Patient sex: M
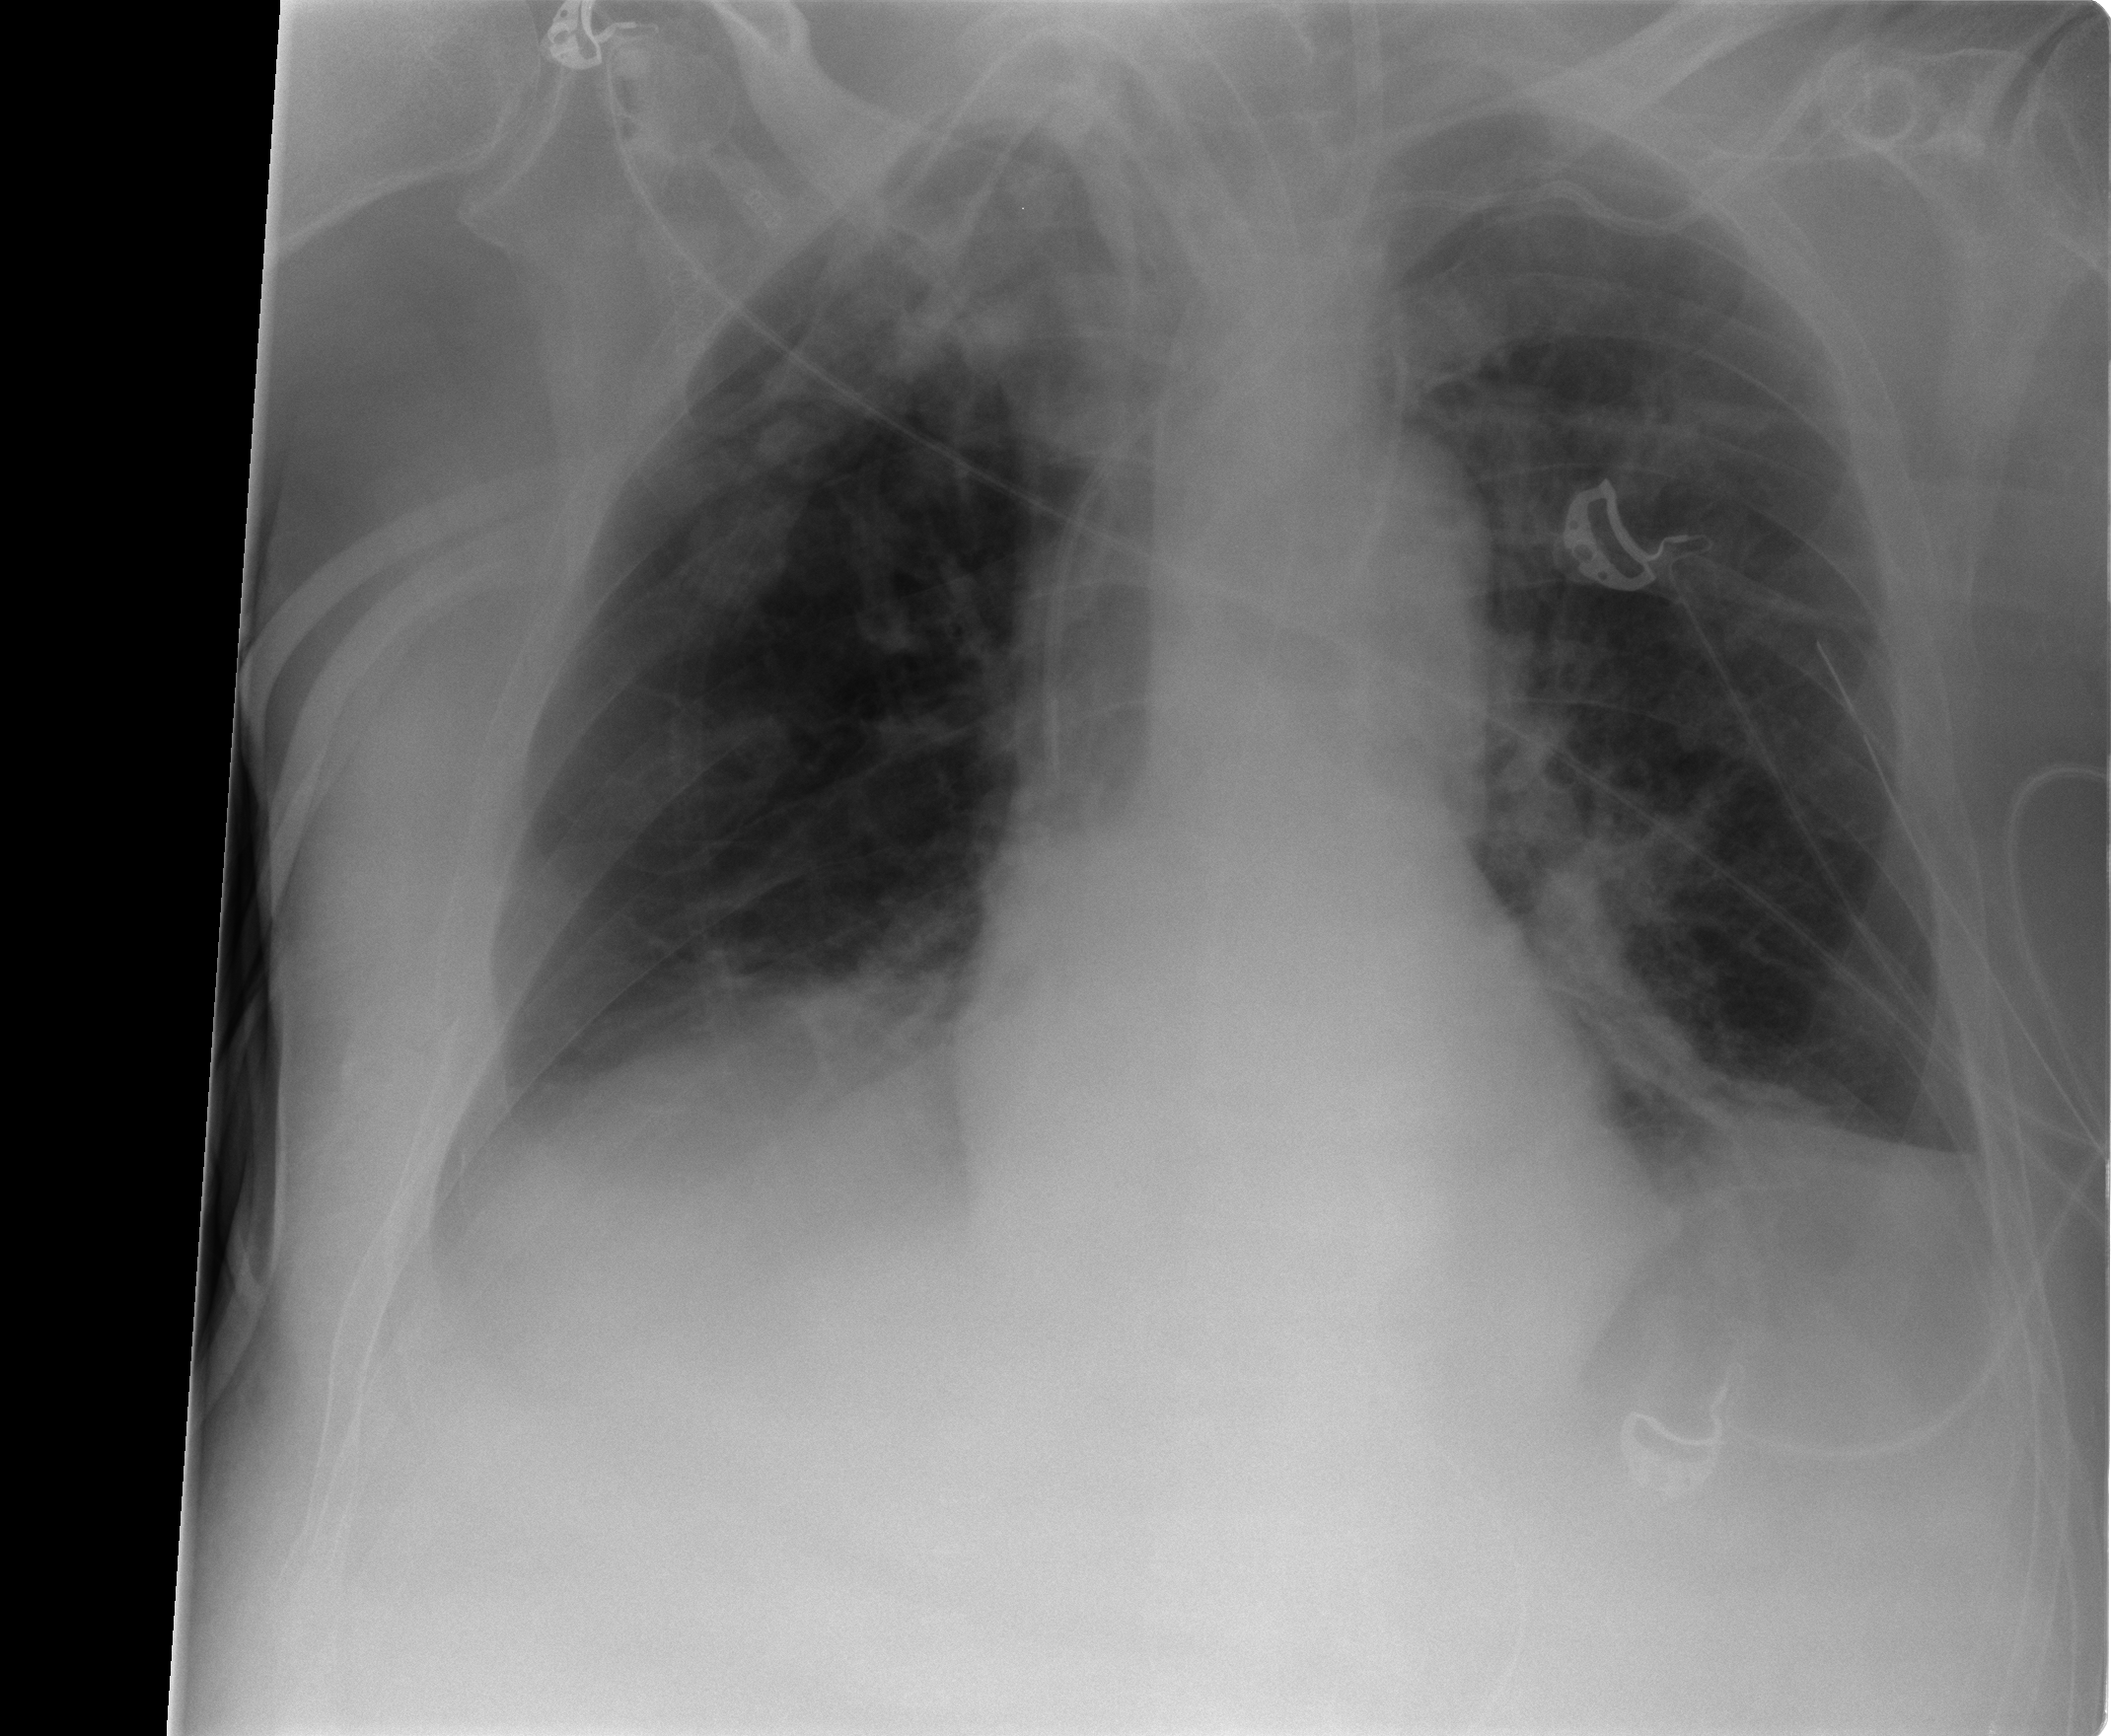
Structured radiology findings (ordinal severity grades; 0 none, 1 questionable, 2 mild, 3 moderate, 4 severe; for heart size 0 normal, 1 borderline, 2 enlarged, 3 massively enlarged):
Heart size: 0
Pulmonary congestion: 0
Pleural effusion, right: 2
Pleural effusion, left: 1
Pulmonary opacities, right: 2
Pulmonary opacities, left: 2
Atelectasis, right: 2
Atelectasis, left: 1